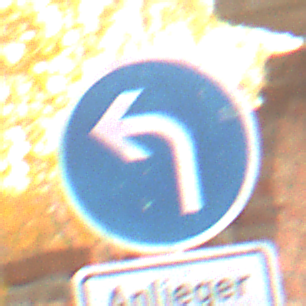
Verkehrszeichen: VorgeschriebeneFahrtrichtungLinks
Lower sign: PersonengruppenFrei1
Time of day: SunriseSunset
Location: Roofed (Suburban)
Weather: Clear
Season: NotSpecified
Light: Natural